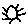
Label: sun